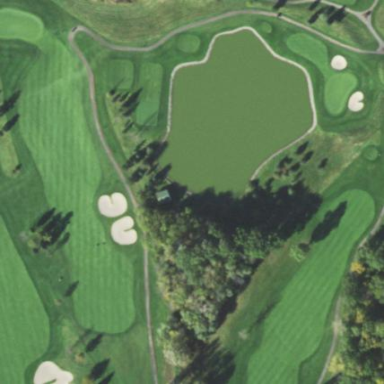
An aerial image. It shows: Water hazard on golf course. The hazard is natural water feature.